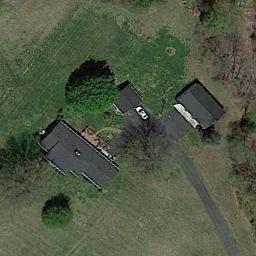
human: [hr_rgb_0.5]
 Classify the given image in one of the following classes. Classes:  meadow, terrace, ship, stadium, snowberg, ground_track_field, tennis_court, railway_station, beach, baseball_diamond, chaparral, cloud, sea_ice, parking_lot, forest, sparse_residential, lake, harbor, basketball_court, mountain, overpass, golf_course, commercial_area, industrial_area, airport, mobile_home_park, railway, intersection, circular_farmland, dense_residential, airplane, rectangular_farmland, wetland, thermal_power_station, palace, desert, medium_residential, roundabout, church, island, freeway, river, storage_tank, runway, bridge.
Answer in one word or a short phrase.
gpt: sparse_residential